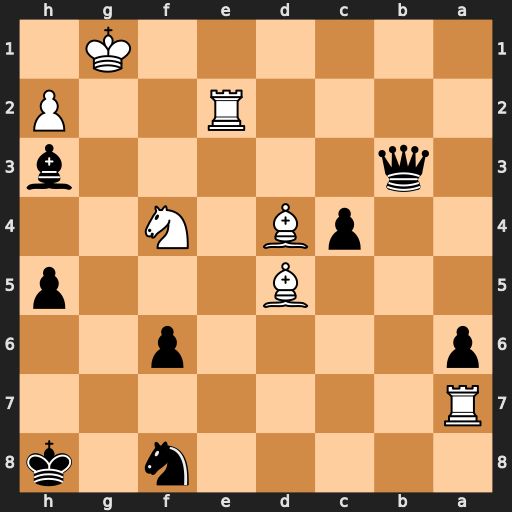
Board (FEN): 5n1k/R7/p4p2/3B3p/2pB1N2/1q5b/4R2P/6K1
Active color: b
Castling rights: -
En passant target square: -
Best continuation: Qd1+ Kf2 Qxd4+